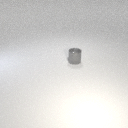
small gray metal cylinder